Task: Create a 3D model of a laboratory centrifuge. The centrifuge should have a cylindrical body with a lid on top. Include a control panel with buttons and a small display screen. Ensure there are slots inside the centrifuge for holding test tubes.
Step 375:
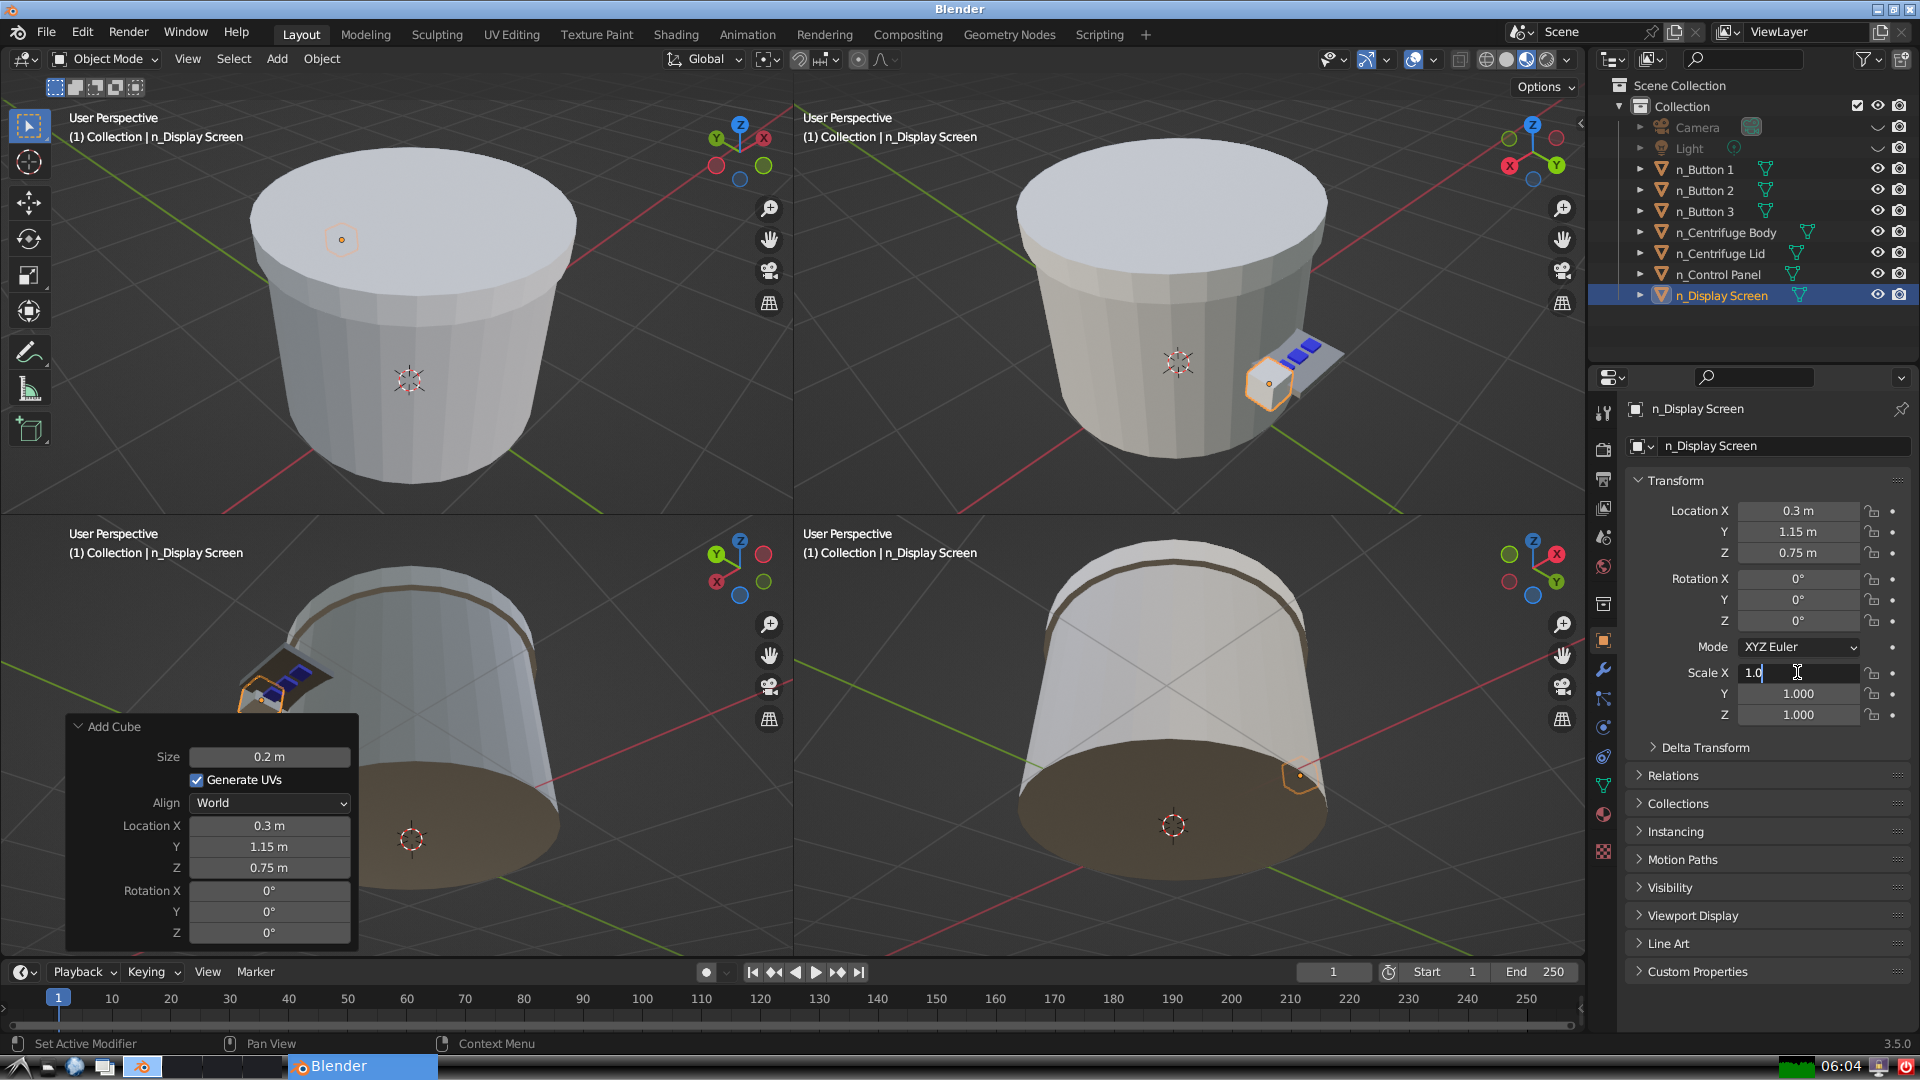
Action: {"key_press": ['Return']}